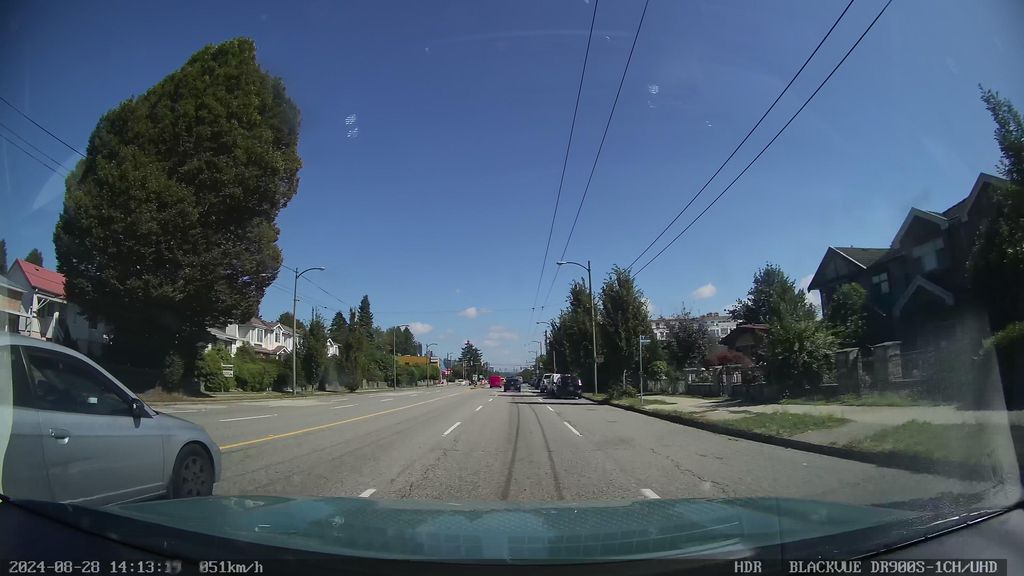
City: vancouver